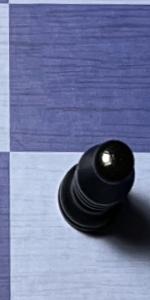
Label: Bishop_Black